Interaction volume radius: 10 \u00c5
Interaction volume height: 10 \u00c5
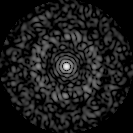
Disorder parameter: 0.8667